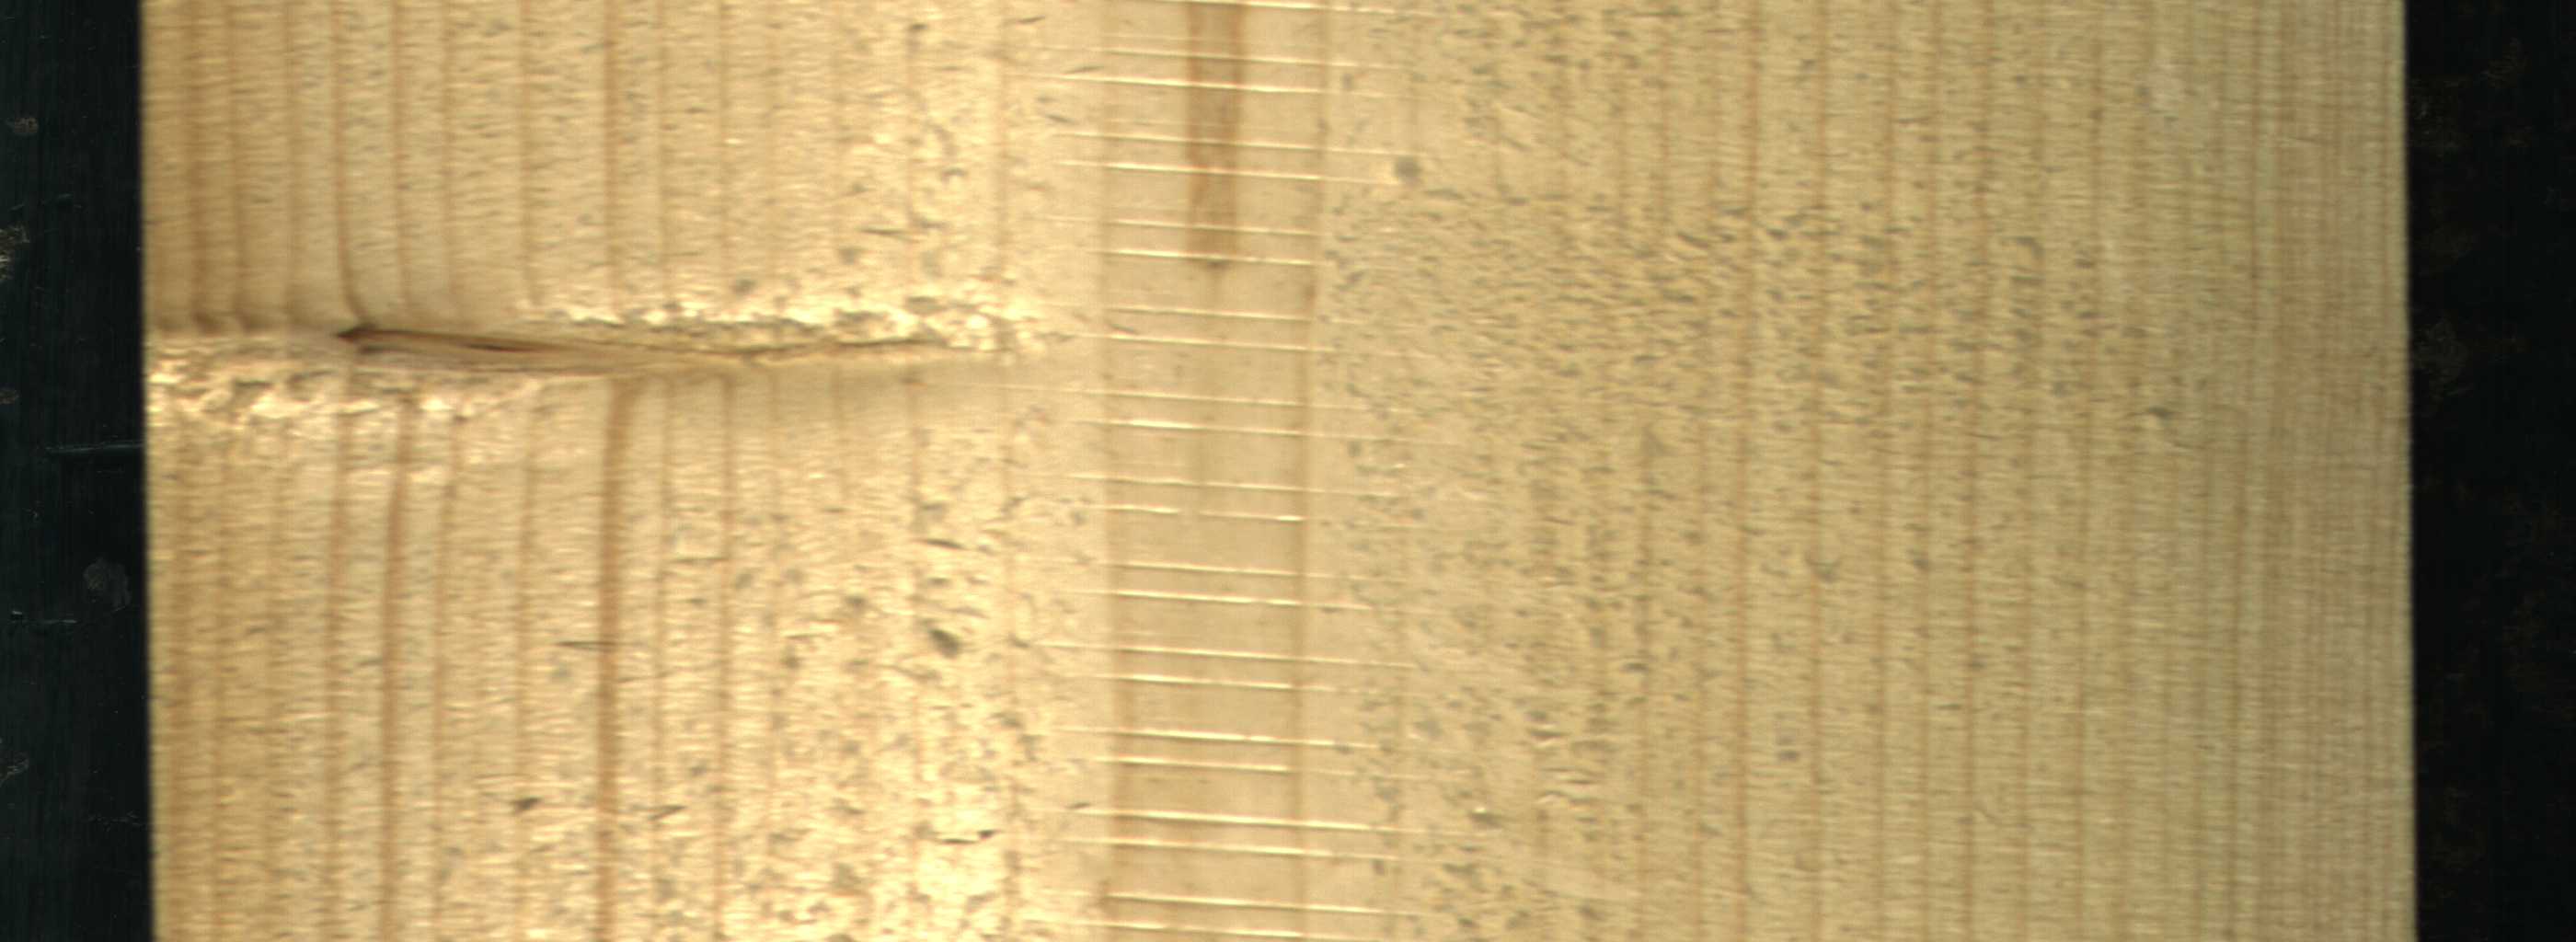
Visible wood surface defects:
Live_Knot